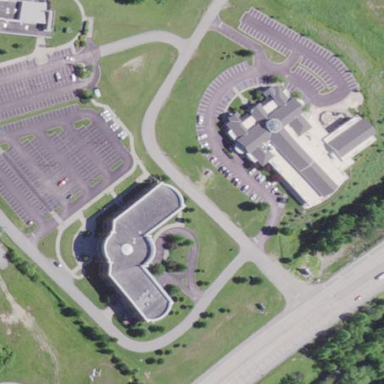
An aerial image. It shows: Library building.